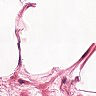
Metastatic tissue present: no